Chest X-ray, PA view. Patient: 55 years old, sex M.
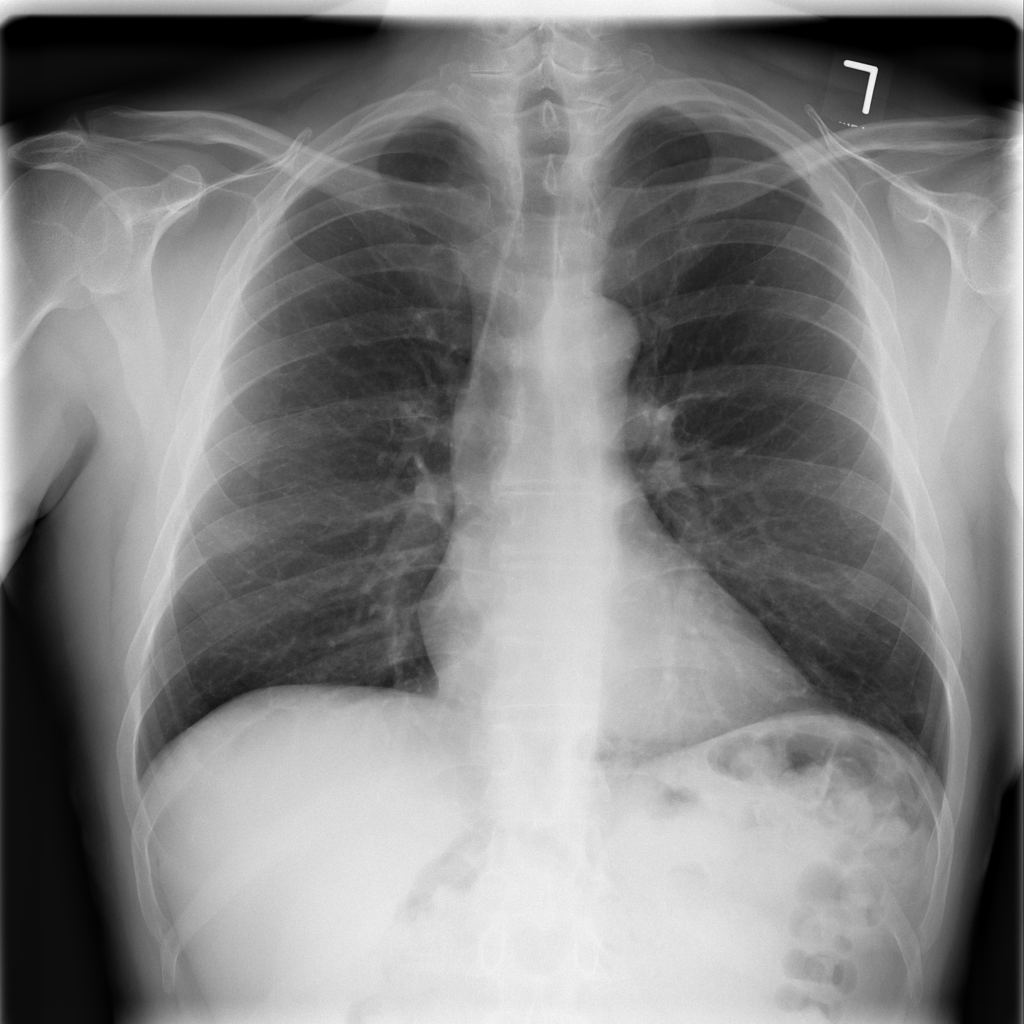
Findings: No Finding